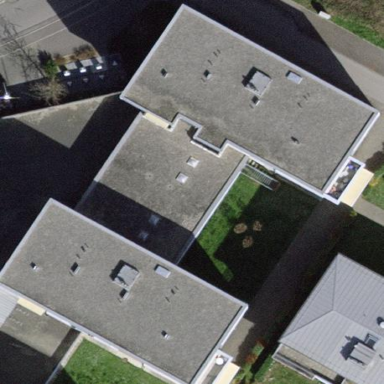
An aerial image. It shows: School building.